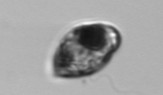
Label: Amphidinium